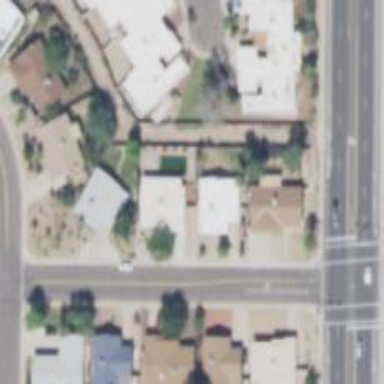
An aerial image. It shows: Alleyway designated as service road.